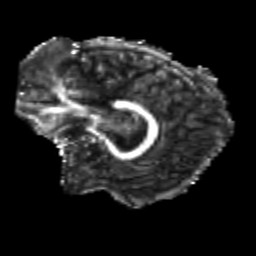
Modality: FA
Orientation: sagittal
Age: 19
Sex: female
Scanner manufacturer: siemens
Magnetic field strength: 3 T
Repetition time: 3.5 s
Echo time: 0.104 s